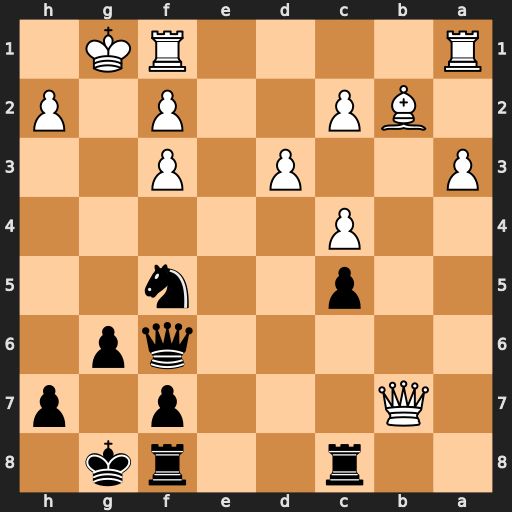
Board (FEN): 2r2rk1/1Q3p1p/5qp1/2p2n2/2P5/P2P1P2/1BP2P1P/R4RK1
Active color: b
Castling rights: -
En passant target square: -
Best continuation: Qg5+ Kh1 Rb8